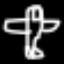
Label: airplane